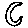
Label: moon